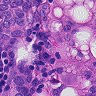
Metastatic tissue present: yes